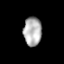
Tissue: lung
Cell type: T cells
Senescence score: 0.212
Nuclear area (px): 513
Mean DAPI intensity: 176.4